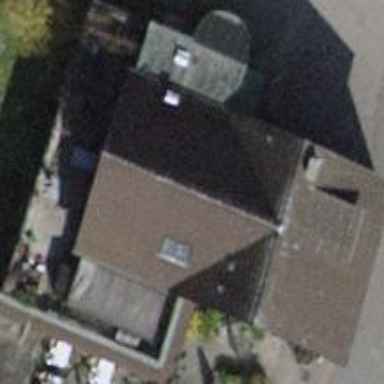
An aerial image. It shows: Restaurant housed in building with gabled roof.